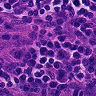
Metastatic tissue present: no